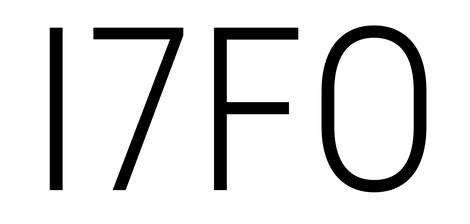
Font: Roboto_Condensed_Light